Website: crate-barrel
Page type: billing-address
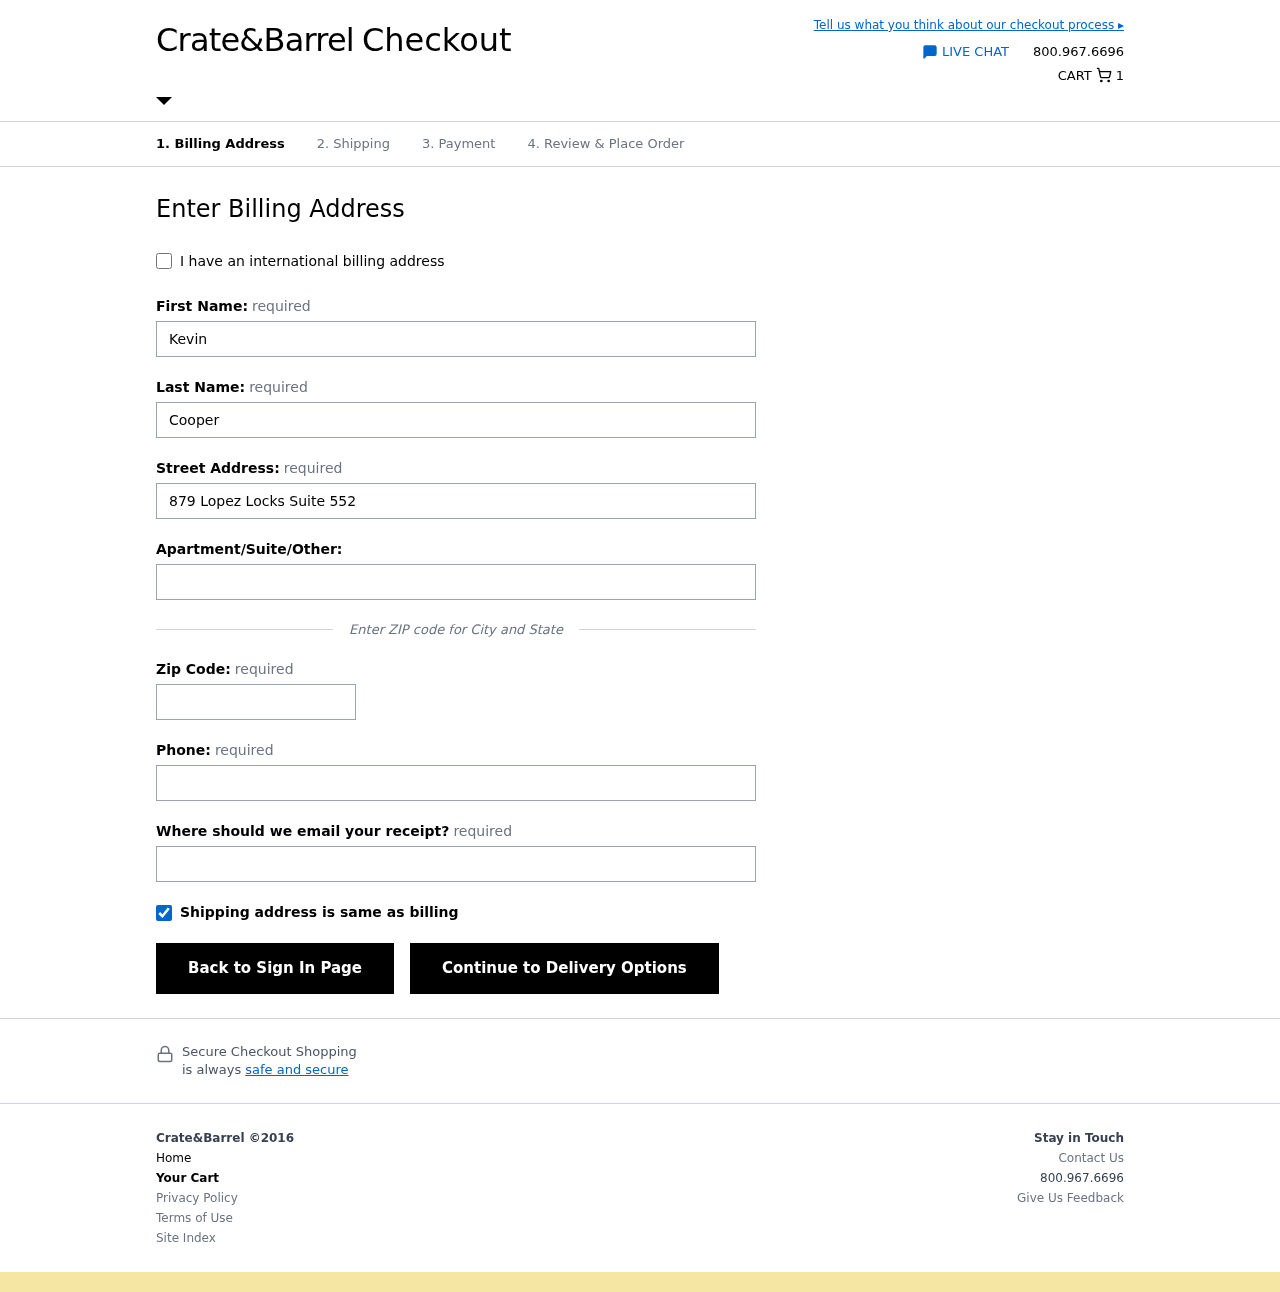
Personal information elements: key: PII_EMAIL
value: kcooper@hotmail.com
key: PII_FIRSTNAME
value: Kevin
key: PII_LASTNAME
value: Cooper
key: PII_PHONE
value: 3535368657
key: PII_POSTCODE
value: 60778
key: PII_STREET
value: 879 Lopez Locks Suite 552
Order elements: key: ORDER_NUM_ITEMS
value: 1